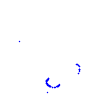
Particle: kaon